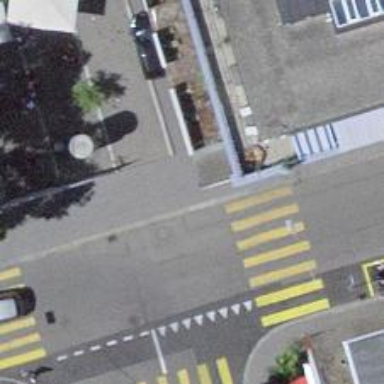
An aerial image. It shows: Pedestrian path with asphalt surface.